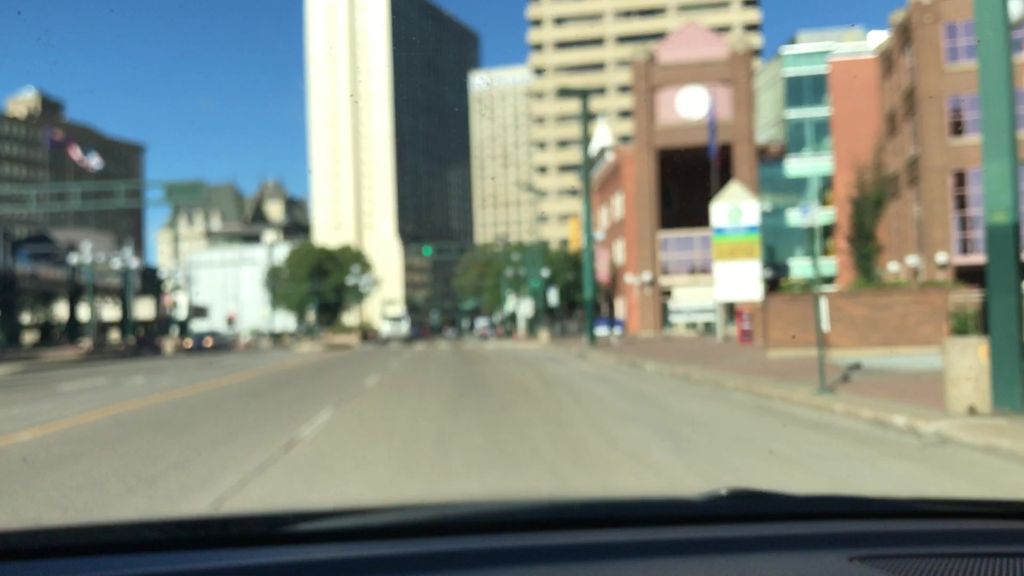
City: edmonton